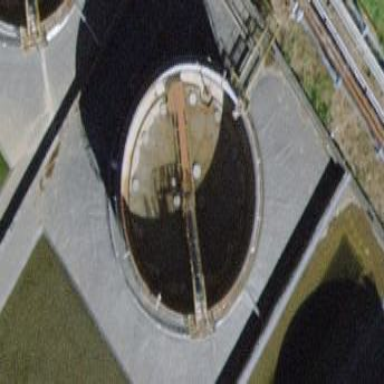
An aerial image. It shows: Storage tank which is man-made and housed in building.